Aerial crown-view tile of a tropical tree (Barro Colorado Island, Panama), acquired 20241216:
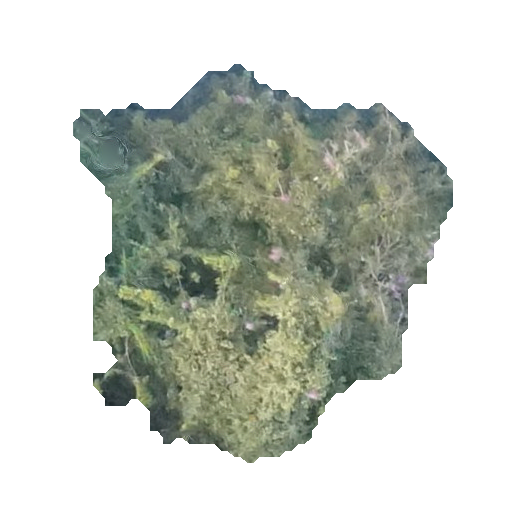
Species: Enterolobium cyclocarpum
GBIF accepted scientific name: Enterolobium cyclocarpum
Crown area: 149.538 m²